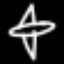
Label: airplane